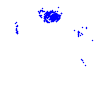
Particle: electron